Interaction volume radius: 5 \u00c5
Interaction volume height: 10 \u00c5
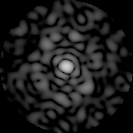
Disorder parameter: 0.8588